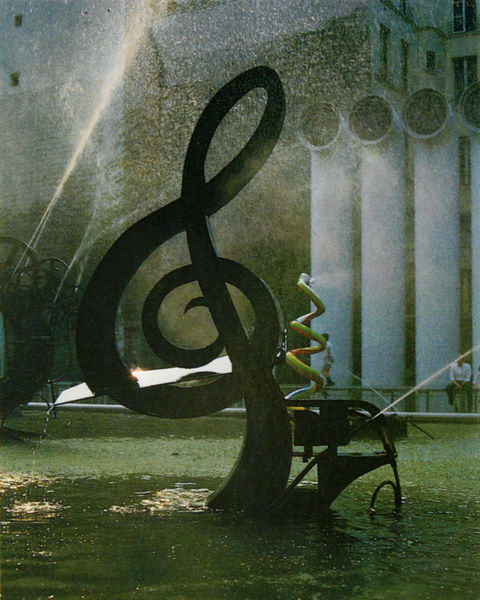
Titel: G-Schlüssel
Künstler: Niki de Saint-Phalle
Standort: Paris
Institution: Place Igor Stravinski
Schlagwörter: mann, schatten, wasser, gelb, sitzen, teich, bewegung, licht, nacht, paris, schwarz, weiss, gebäude, instrument, spiegelung, gewässer, brunnen, skulptur, springbrunnen, wellen, detail, geländer, plastik, foto, fotografie, photographie, eisen, becken, schlange, photo, spritzen, farbfoto, violinschlüssel, strudel, fontäne, wasserstrahl, museum, spritzer, stahl, spirale, aufnahme, maschinen, rohre, röhren, geräte, wassertropfen, notenschlüssel, gewäser, centre pompidou, nicki de st phalle, nicki de st phalle gewässer, wasserspritzer